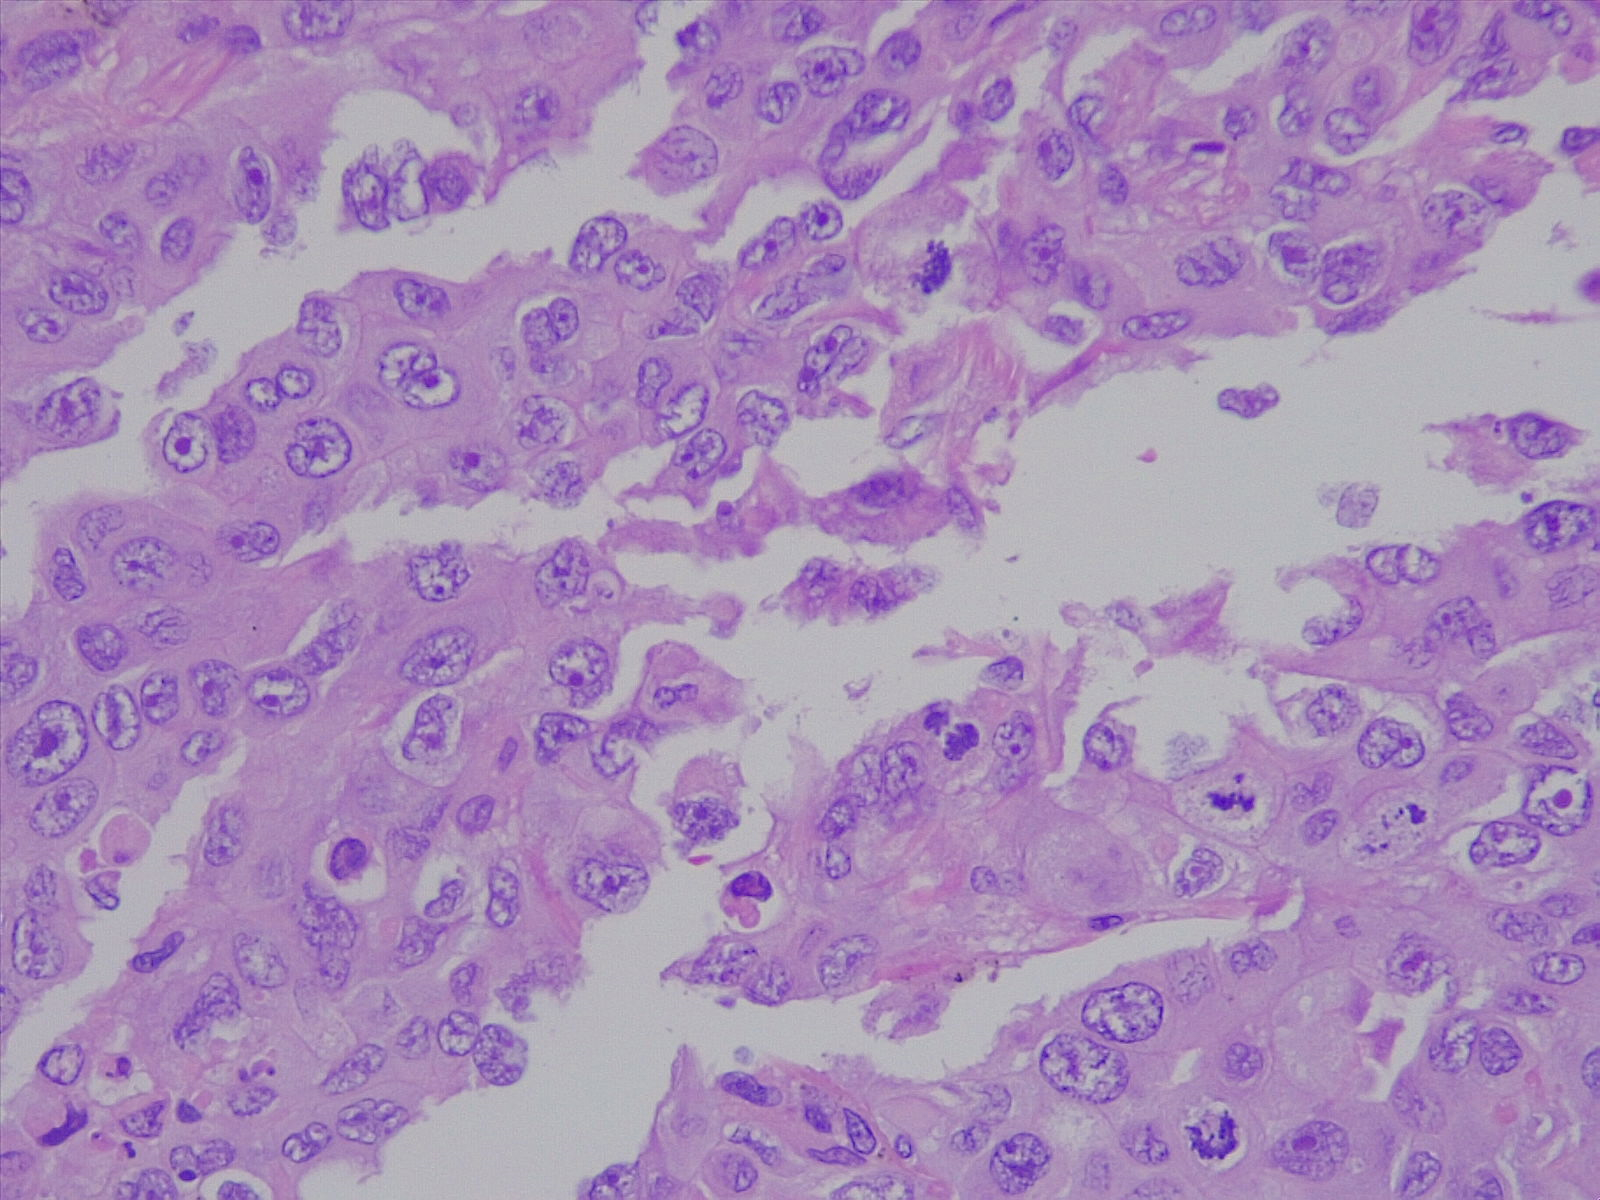
Label: lung adenocarcinoma, poorly differentiated